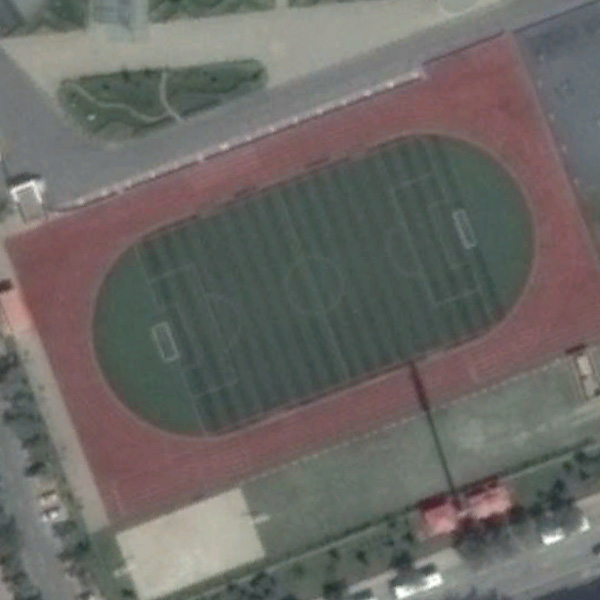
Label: Playground